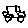
Label: car